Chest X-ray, PA view. Patient: 51 years old, sex M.
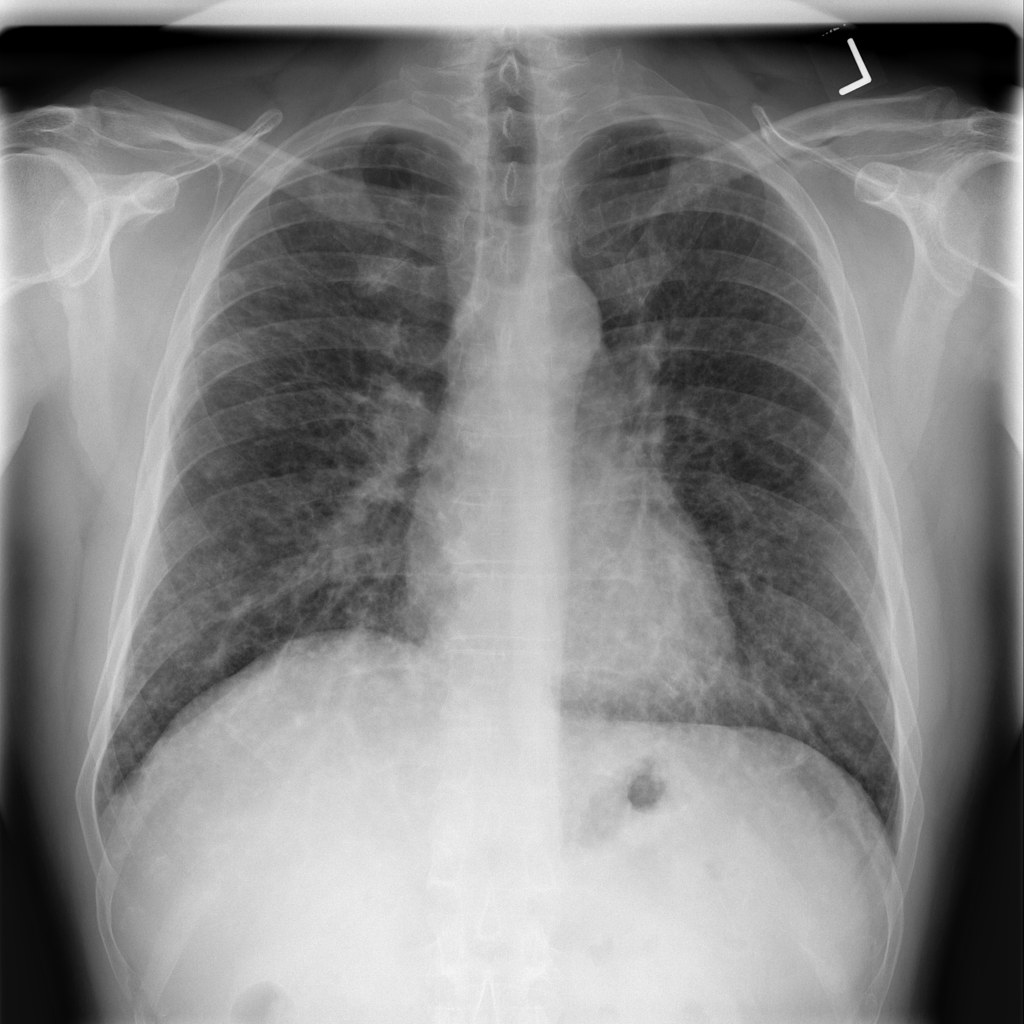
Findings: Nodule